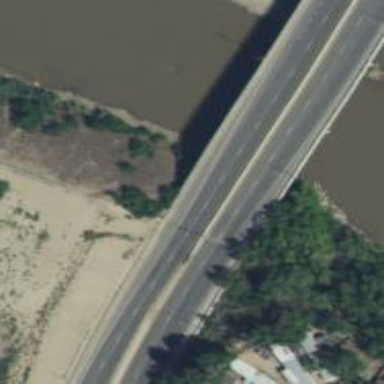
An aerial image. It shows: Expressway with asphalt surface. The highway is classified as trunk and has grade1 tracktype.